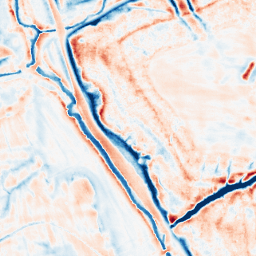
Category: edge_preserving
Decomposition family: bilateral
Decomposition parameters: d: 21
sigma_color: 50
sigma_space: 100
Upsampling method: sinc_blackman
Upsampling parameters: scale: 8
kernel_size: 16
Upsampling scale: 8